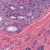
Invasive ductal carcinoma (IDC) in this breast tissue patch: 1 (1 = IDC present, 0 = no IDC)